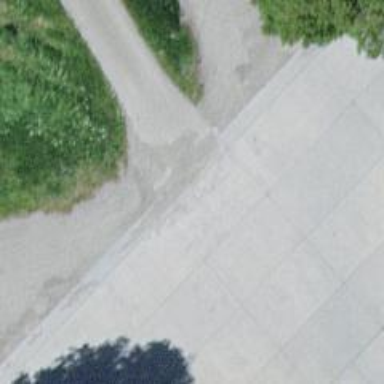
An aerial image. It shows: Service road with concrete plates surface.